Interaction volume radius: 5 \u00c5
Interaction volume height: 10 \u00c5
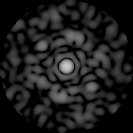
Disorder parameter: 0.7692